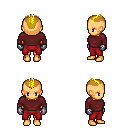
a pixel art fantasy rpg character, female body template, human, tanned skin, maroon long-sleeve shirt, red pants, blonde short mohawk hairstyle, metal gloves, four views (front, back, left, right), 2x2 character sprite sheet, small pixel art, hard edges, no anti-aliasing